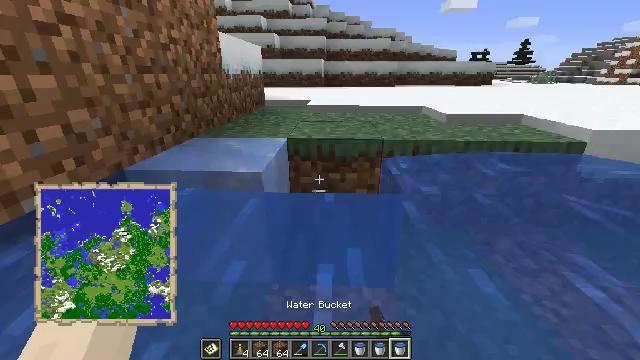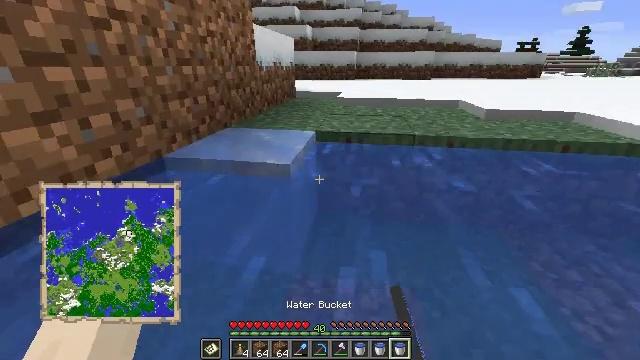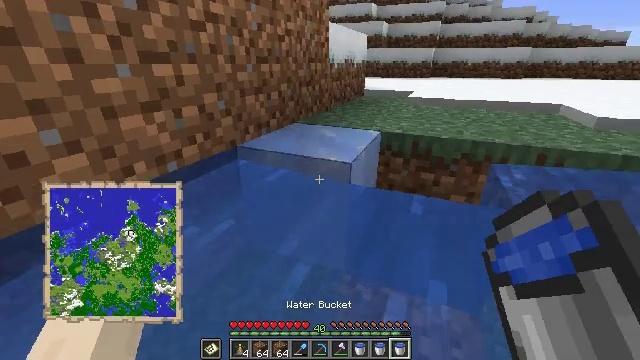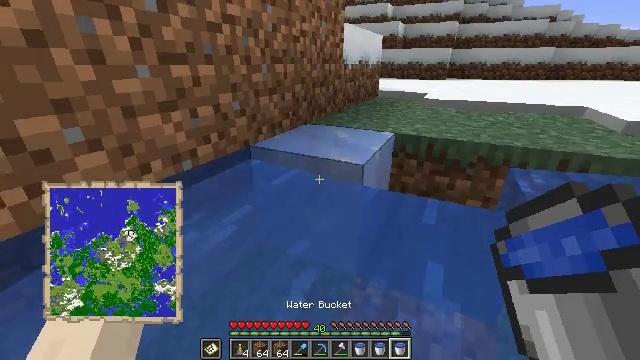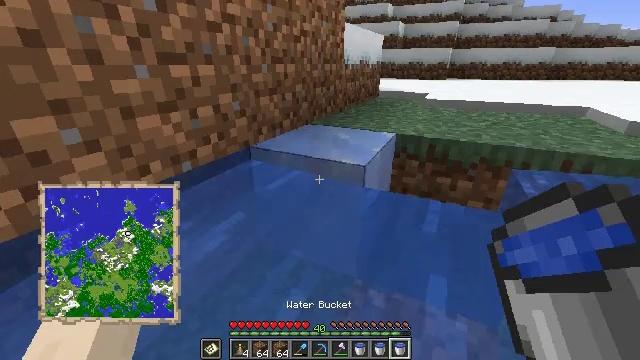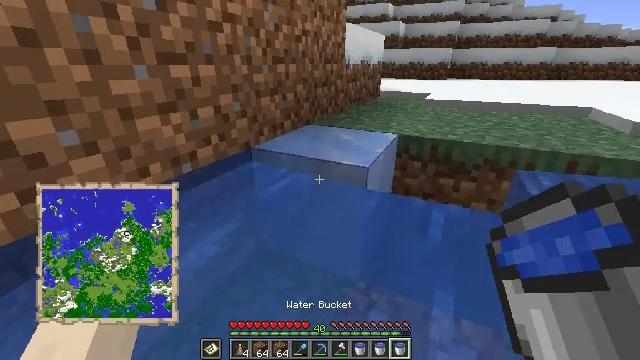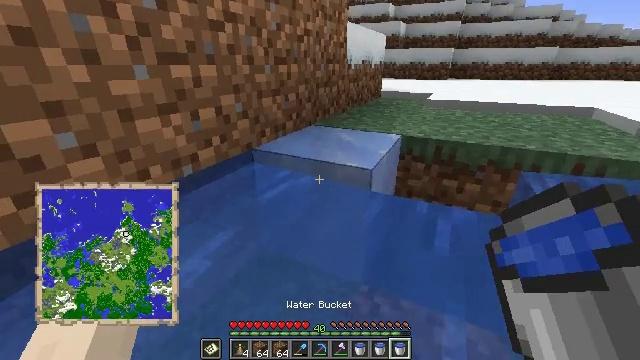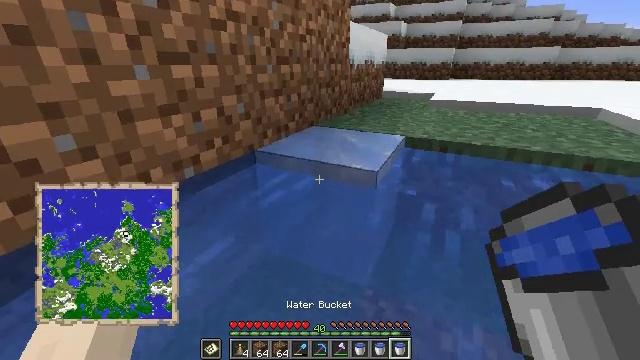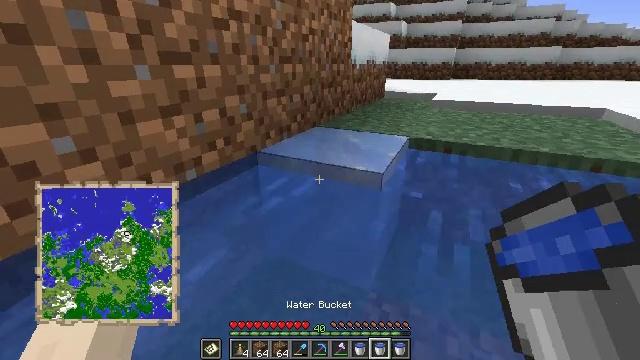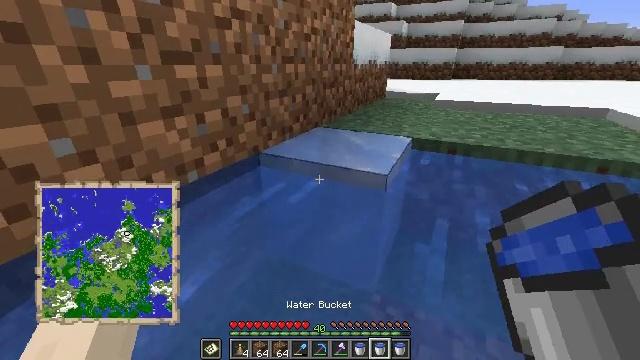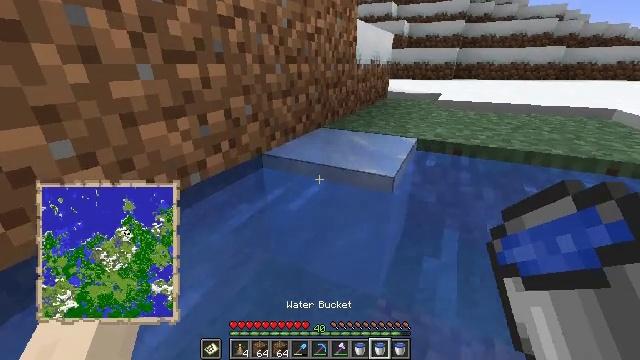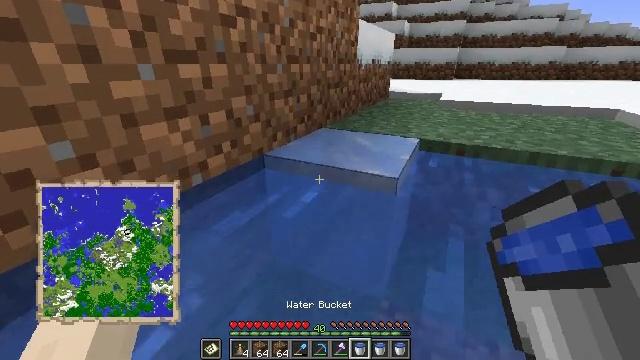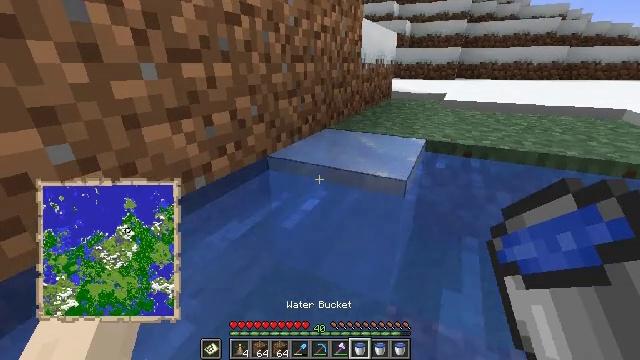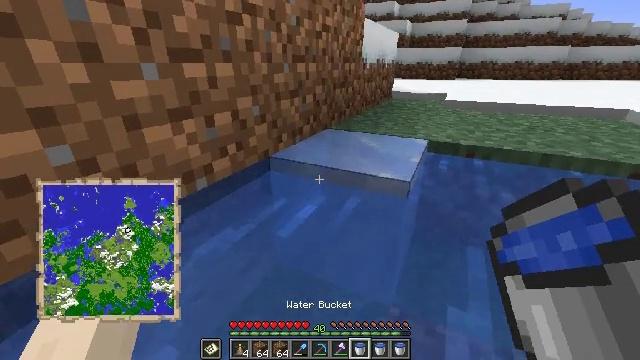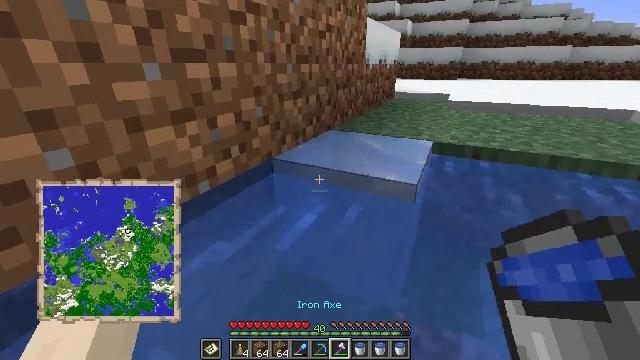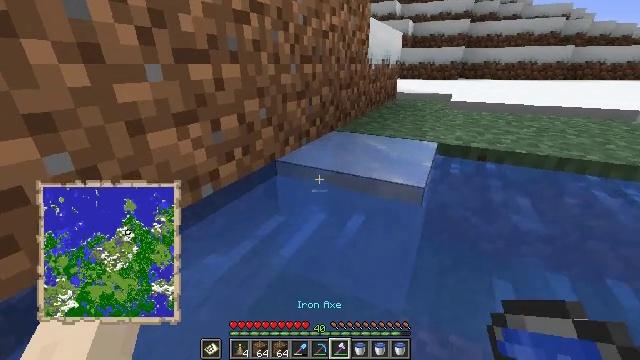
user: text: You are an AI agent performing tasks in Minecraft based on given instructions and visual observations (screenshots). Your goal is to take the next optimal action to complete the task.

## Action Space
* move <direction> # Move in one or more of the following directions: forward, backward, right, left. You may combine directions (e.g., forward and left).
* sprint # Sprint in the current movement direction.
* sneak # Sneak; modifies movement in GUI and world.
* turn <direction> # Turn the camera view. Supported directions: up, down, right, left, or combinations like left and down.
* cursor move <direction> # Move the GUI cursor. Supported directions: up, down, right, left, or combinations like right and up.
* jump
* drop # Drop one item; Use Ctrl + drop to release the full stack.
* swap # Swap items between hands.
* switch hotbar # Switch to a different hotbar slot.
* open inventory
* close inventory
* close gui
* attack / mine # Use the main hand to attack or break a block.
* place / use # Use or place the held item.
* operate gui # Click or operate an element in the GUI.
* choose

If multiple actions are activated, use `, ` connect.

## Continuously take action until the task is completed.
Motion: motion action
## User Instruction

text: Gather ice for building or crafting.
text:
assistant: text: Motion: move forward, turn left and down
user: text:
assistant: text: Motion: move forward, turn left
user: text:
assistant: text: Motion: move forward, turn left
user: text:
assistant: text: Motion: move forward
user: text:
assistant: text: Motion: move forward
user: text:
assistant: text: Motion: move forward
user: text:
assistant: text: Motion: move forward
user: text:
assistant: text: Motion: move forward
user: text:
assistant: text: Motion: move forward
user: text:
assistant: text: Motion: move forward
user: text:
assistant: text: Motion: move forward
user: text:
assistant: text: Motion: move forward
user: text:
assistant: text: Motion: move forward
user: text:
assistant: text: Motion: move forward
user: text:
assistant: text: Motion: move forward
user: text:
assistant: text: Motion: move forward
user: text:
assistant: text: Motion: move forward
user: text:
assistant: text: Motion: move forward
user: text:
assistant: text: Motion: move forward
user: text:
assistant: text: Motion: move forward
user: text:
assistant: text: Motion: move forward
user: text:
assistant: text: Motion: move forward
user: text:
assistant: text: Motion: move forward, turn right
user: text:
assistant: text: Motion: move forward, turn right and down
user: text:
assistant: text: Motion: move forward, turn right and down
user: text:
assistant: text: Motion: move forward, turn right
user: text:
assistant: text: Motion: move forward
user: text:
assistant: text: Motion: move forward, attack / mine
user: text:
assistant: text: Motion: move forward, attack / mine
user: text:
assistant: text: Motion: move forward, attack / mine